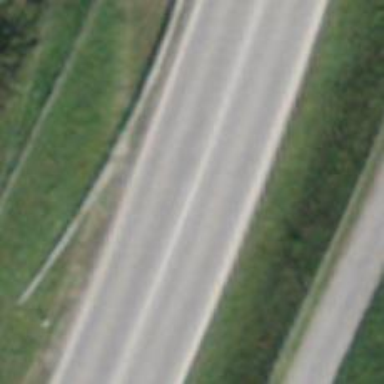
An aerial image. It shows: Secondary road with asphalt surface.